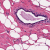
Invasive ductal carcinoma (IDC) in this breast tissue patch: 0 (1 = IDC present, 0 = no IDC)